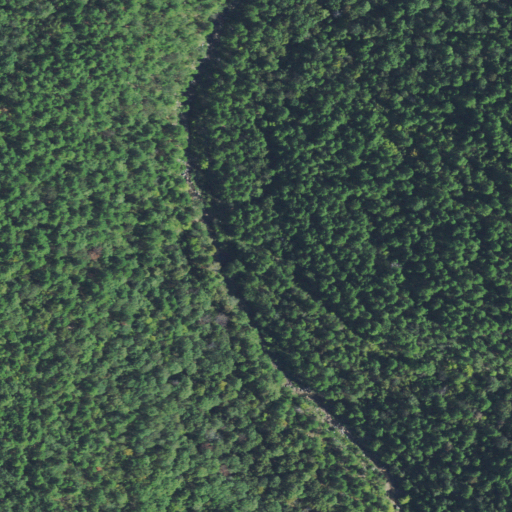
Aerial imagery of valley in Oklahoma named Bear Gulch containing mixed forest, evergreen forest, and deciduous forest